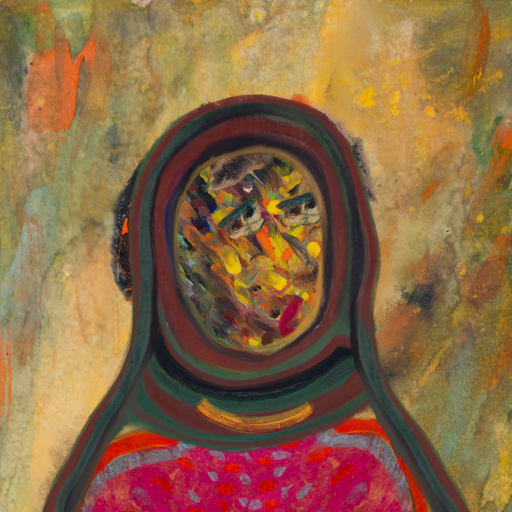
Background: Comrade, Head And Neck Side: An_Impression, Face Side: Pipe, Bust: Sisters, Hair Side: Childish, Head Accessory: After_Raid_Scarf, Second Necklace: Blank, Necklace: Mother_And_Son_Son, Baby: Blank